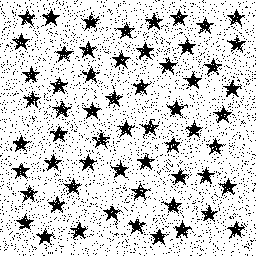
Squares: 0
Triangles: 0
Stars: 59
Total shapes: 59